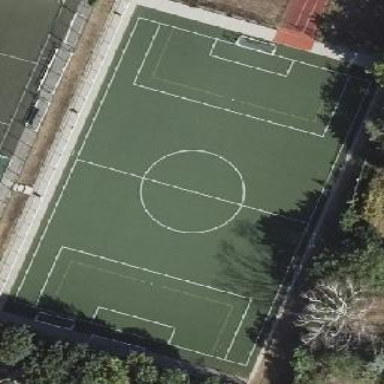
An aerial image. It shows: Soccer pitch for leisure land activities.